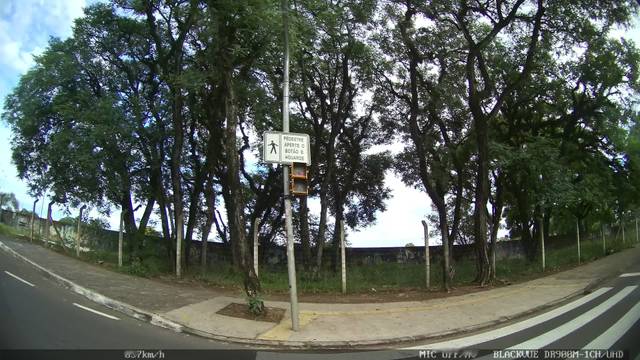
Region: Brazil
Coordinates: -30.033, -51.24